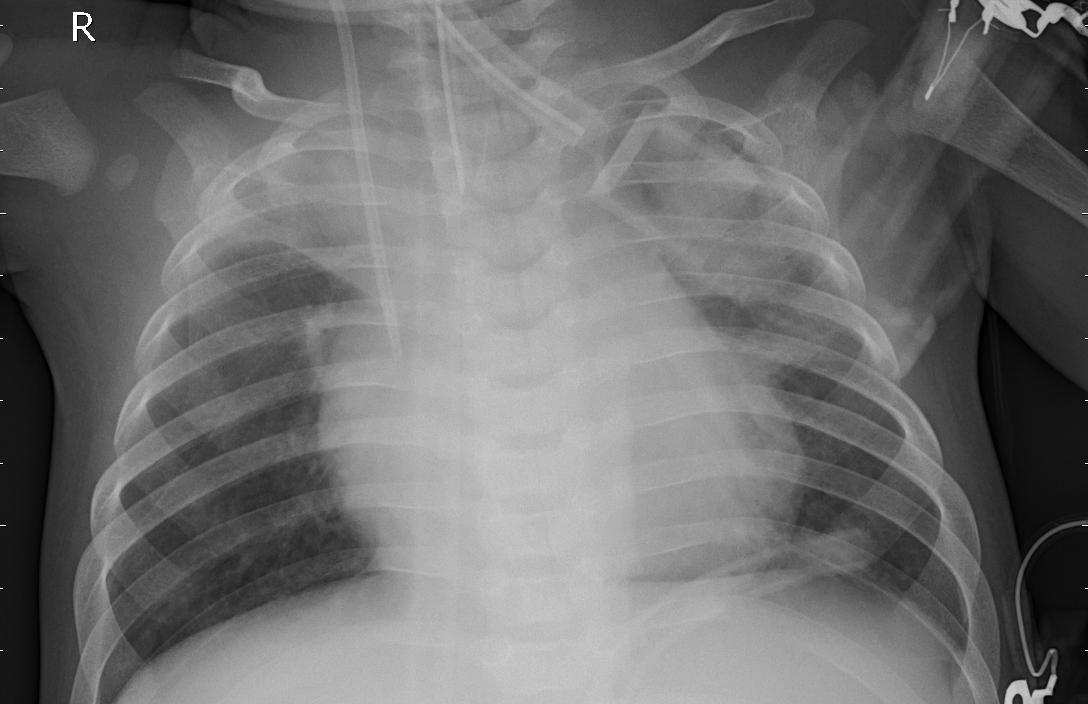
Diagnosis: PNEUMONIA